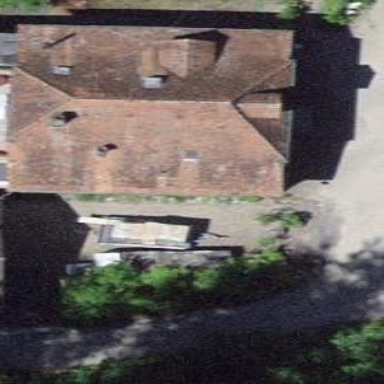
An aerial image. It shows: White building used as commercial restaurant and hostel. The roof is brown in color.